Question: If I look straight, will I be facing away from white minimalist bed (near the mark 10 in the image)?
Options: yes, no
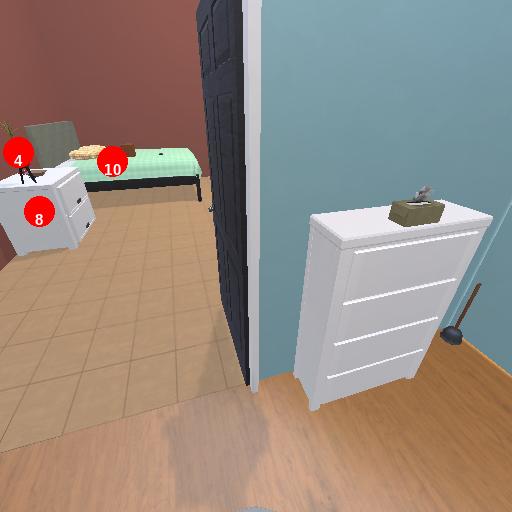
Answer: yes